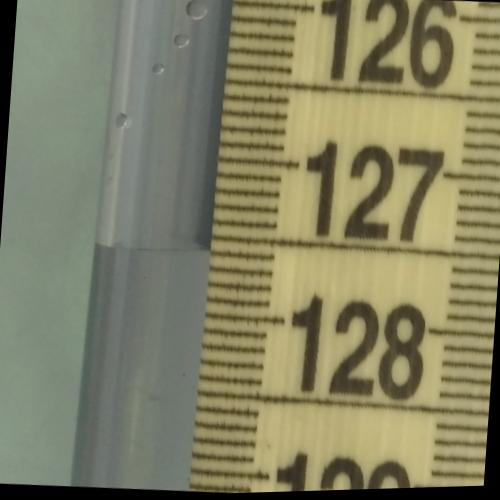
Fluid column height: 127.6 cm